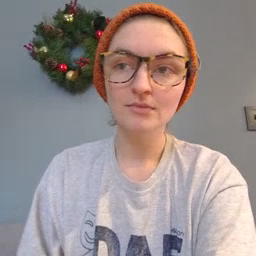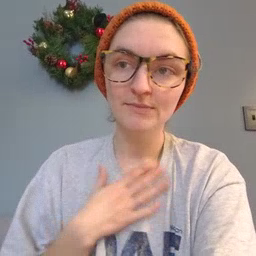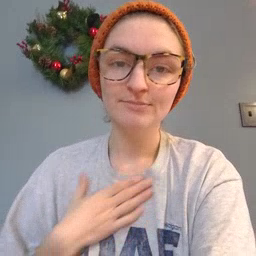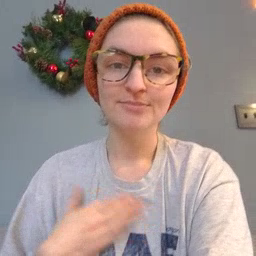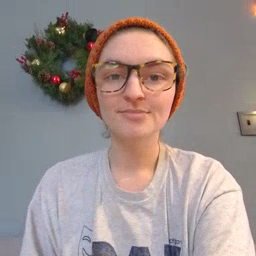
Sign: please